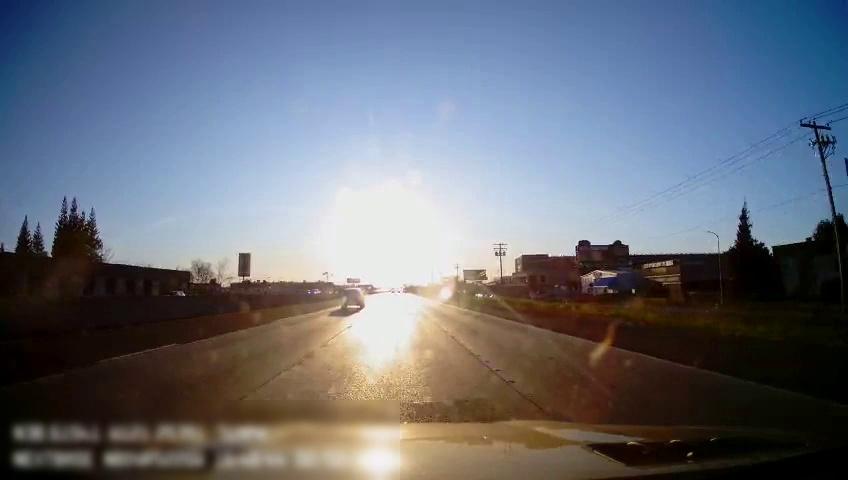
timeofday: Day
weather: Sunny
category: Drivable Space
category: Vehicles | SUV
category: Vehicles | SUV
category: Vehicles | Truck
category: Lanes | Alternate Lane
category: Lanes | Alternate Lane
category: Lanes | Current Lane
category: Lanes | Current Lane
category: Lanes | Alternate Lane